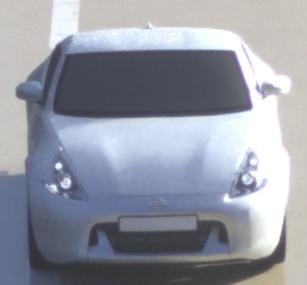
Make: Nissan
Model: 370Z Coupé
Detailed model: 370Z (Z34) Coupé
Model produced from: 2009/12
Model produced until: 2013/03
Doors: 3
Color: white
Road condition: wet road
Daytime: morning or afternoon
Contrast: medium contrast